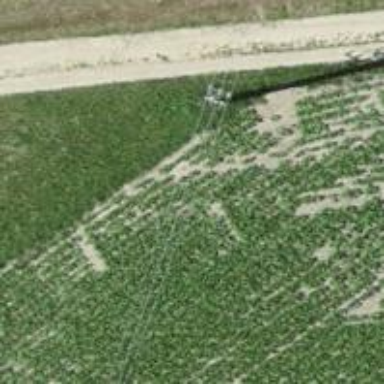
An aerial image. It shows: Power pole.